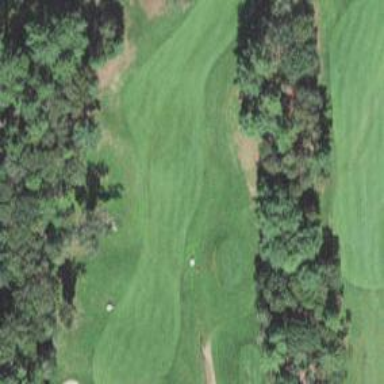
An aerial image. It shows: View of golf hole.